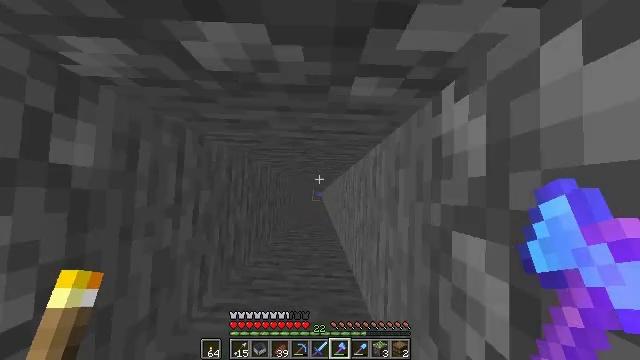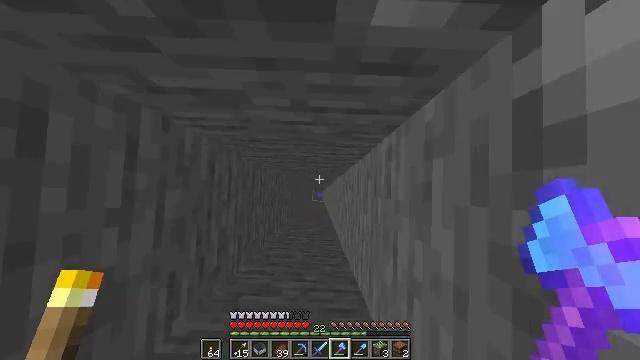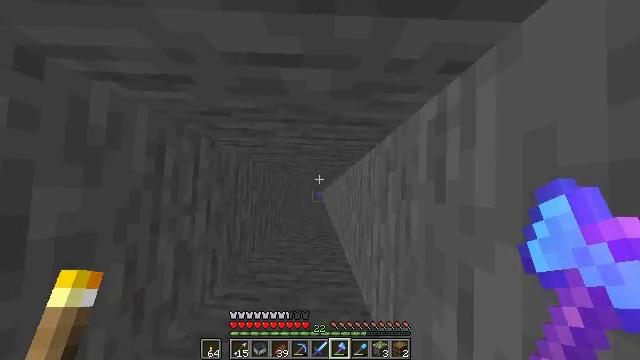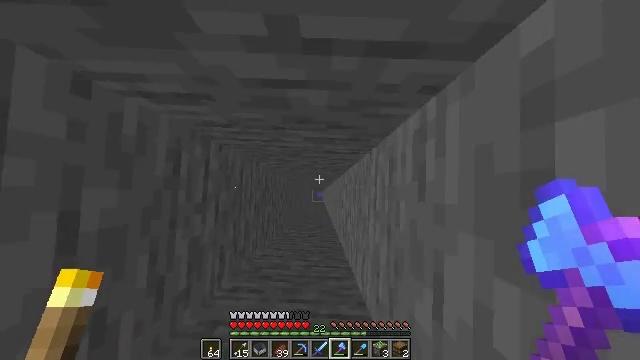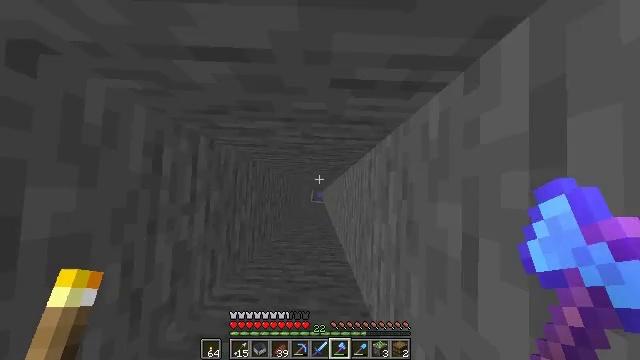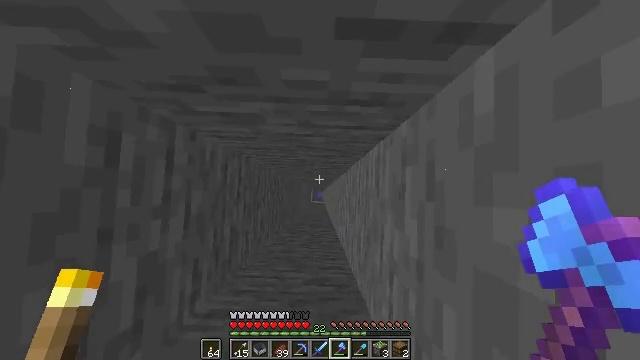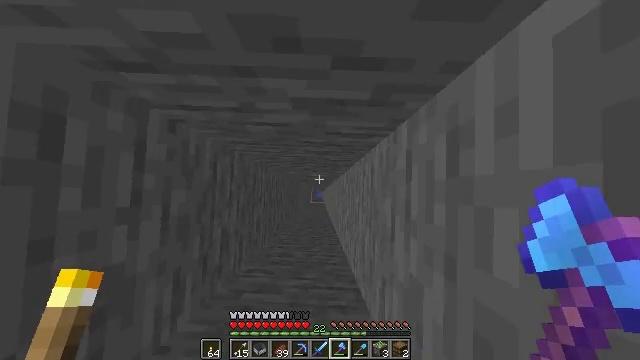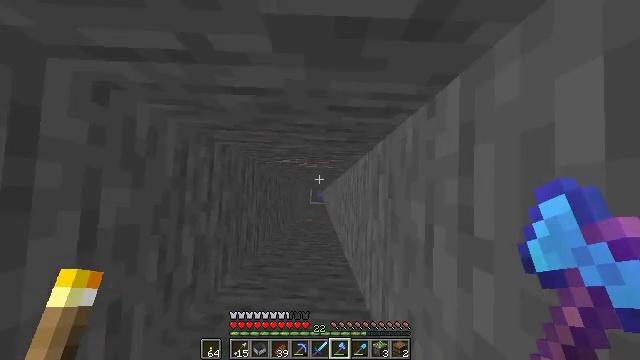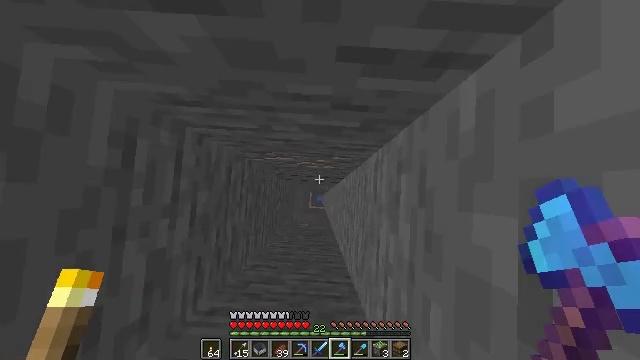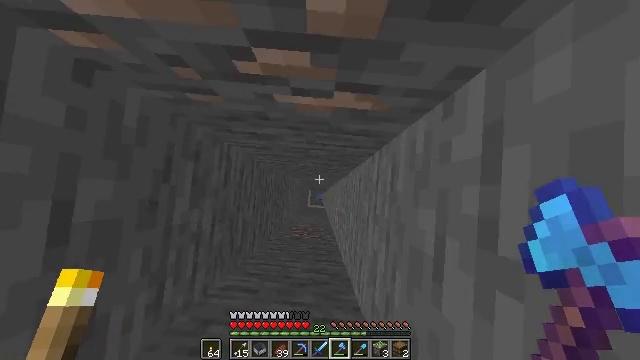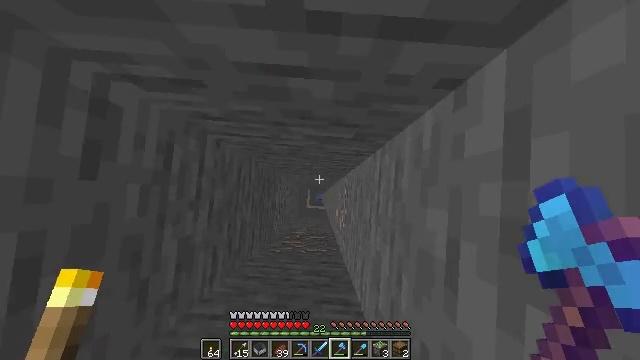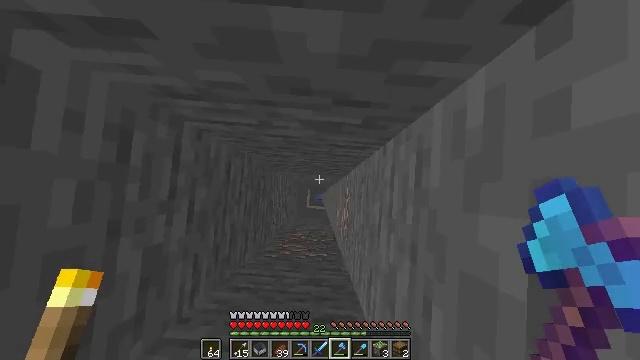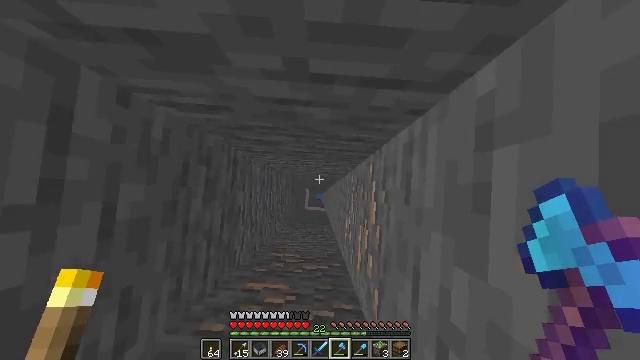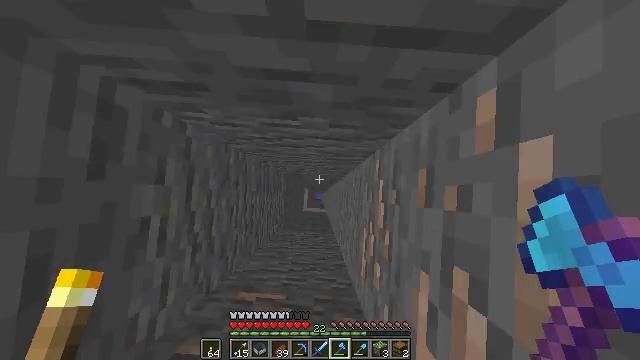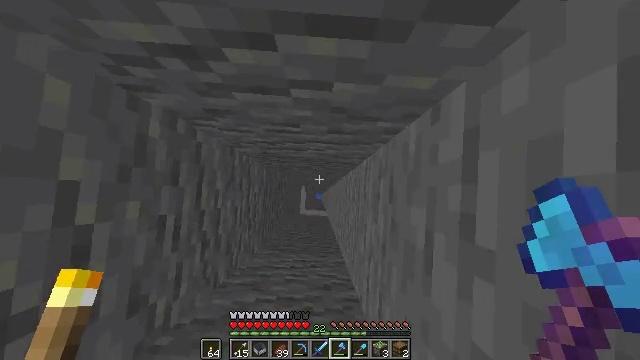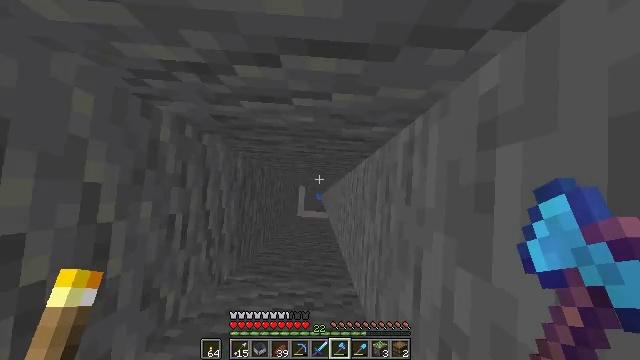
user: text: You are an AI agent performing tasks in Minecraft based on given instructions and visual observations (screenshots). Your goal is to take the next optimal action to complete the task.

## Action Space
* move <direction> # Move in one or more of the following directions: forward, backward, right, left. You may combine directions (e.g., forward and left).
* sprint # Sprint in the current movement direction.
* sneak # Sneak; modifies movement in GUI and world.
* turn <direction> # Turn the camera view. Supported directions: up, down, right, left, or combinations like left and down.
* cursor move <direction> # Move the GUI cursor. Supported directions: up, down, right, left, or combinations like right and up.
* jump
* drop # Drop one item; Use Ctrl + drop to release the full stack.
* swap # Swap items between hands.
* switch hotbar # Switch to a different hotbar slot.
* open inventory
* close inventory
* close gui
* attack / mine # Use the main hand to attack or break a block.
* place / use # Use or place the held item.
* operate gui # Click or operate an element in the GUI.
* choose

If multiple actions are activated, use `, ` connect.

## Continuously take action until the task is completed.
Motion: motion action
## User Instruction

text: Reclaim the chest into your inventory.
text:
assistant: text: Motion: no_op
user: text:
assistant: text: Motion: no_op
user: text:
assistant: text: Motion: no_op
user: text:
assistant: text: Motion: no_op
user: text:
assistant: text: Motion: no_op
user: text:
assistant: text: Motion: no_op
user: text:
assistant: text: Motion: no_op
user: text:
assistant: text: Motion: turn left
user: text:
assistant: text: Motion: turn left
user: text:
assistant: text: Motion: no_op
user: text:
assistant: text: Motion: no_op
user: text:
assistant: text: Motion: no_op
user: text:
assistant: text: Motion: no_op
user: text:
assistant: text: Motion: no_op
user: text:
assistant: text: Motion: no_op
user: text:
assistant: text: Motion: no_op
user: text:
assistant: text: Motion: turn right
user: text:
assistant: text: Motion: no_op
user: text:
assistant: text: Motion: no_op
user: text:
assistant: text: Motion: no_op
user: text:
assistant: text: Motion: no_op
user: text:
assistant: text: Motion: no_op
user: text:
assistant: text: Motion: no_op
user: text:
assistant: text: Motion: turn up
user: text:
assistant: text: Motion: turn up
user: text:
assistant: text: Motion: move forward, turn up
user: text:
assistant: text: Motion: move forward, turn up
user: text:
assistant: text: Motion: move forward, turn up
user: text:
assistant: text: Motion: move forward, turn right and up
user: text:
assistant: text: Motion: move forward